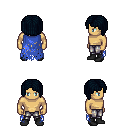
a pixel art fantasy rpg character, male body template, human, tanned skin, blue tattered cape, metal pants, raven pageboy hairstyle, black shoes, four views (front, back, left, right), 2x2 character sprite sheet, small pixel art, hard edges, no anti-aliasing